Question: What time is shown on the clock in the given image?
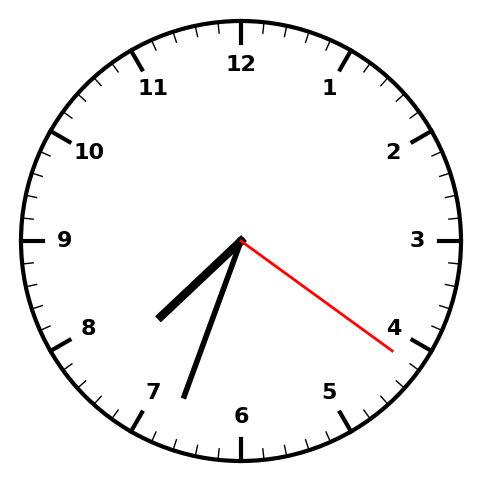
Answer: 07:33:21